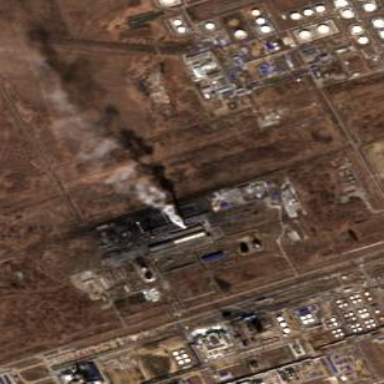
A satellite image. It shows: Industrial area with coal-powered plant enclosed by wall.